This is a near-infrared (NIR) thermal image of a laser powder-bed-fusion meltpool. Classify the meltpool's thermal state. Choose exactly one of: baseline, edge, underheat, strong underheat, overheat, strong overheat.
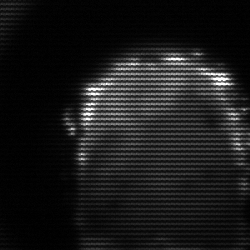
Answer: baseline